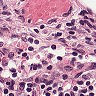
Metastatic tissue present: no